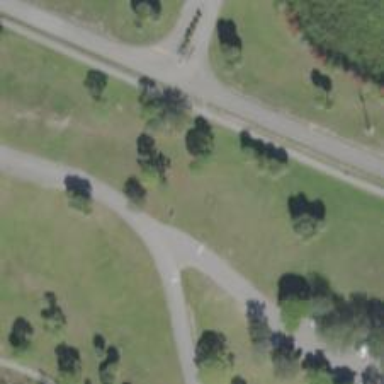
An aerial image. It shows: Disc golf hole.